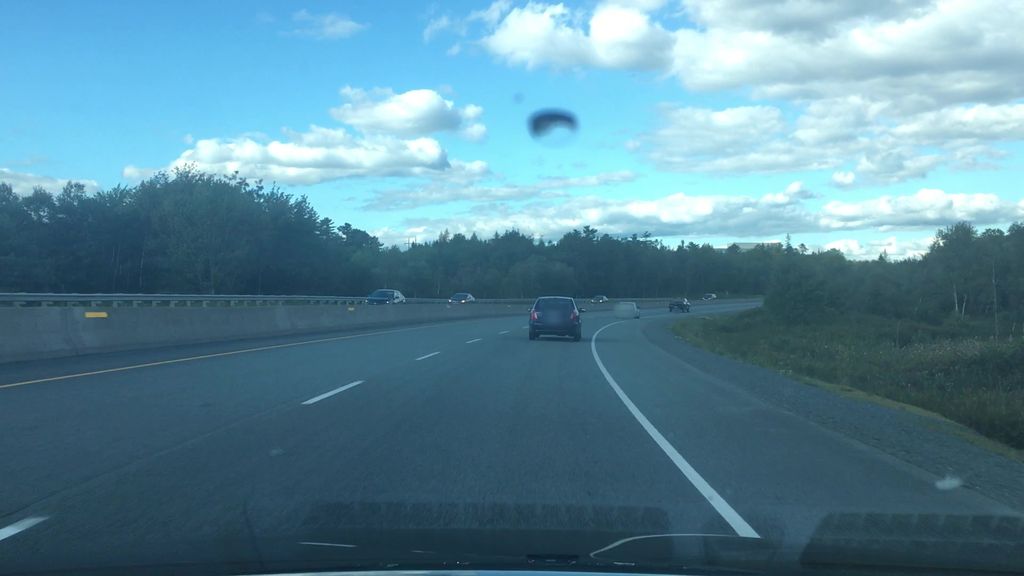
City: halifax